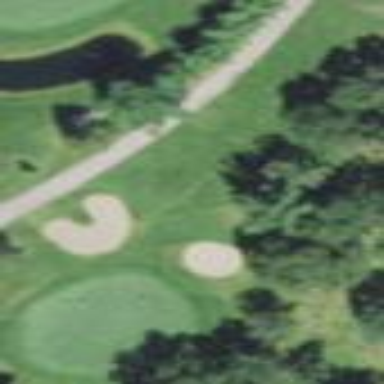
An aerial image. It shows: Grassy area designated as golf fairway.